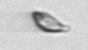
Label: Cryptophyta